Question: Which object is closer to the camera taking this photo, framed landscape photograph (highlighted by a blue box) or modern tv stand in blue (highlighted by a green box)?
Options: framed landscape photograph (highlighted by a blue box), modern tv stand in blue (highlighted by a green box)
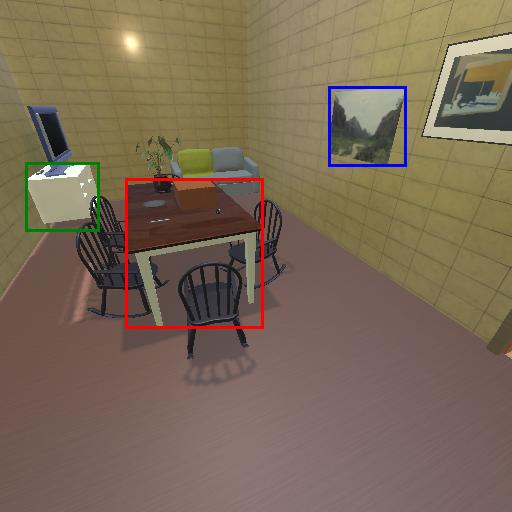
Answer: framed landscape photograph (highlighted by a blue box)